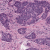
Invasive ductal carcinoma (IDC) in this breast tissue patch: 1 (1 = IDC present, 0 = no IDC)